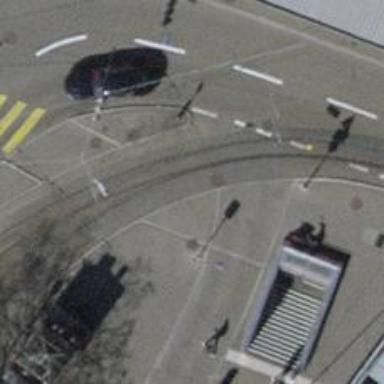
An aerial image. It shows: Raised kerb.